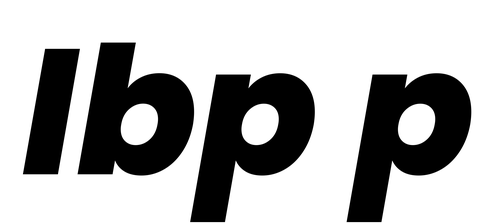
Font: Poppins-ExtraBoldItalic